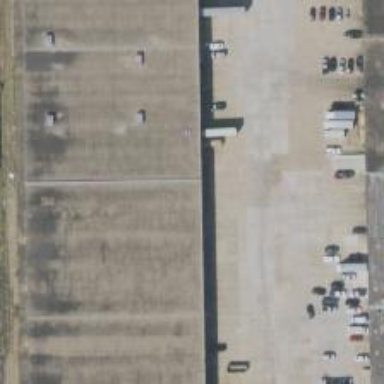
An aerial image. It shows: Warehouse building.